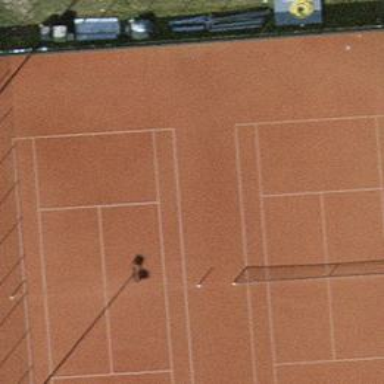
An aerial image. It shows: Tennis court on pitch.